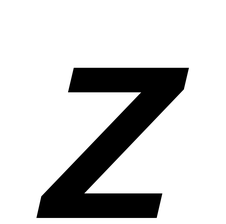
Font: InstrumentSans-Italic_Medium_Italic